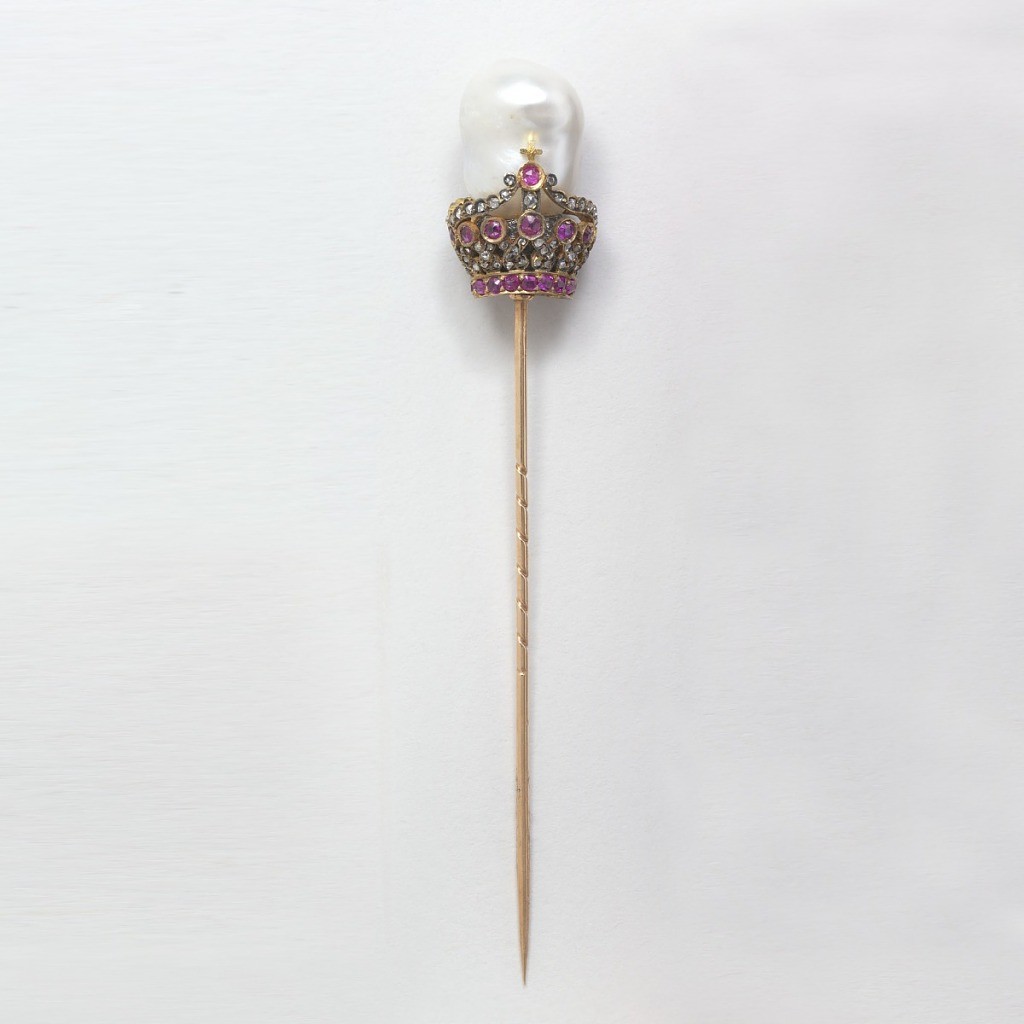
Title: Stick pin
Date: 19th century
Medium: Gold, pearl, rubies
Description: Straight pin surmounted by jeweled crown form surrounding large baroque pearl.